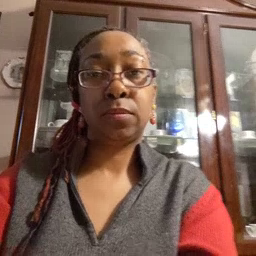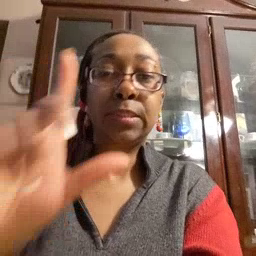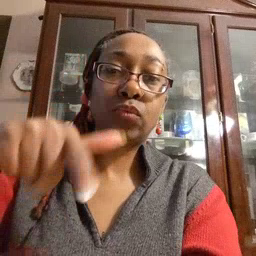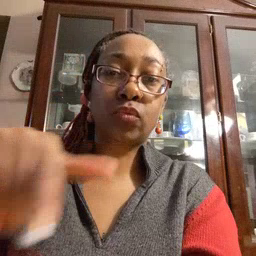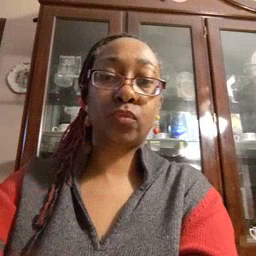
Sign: later